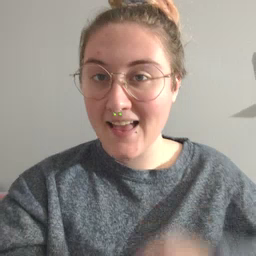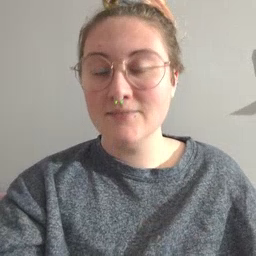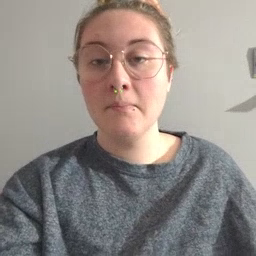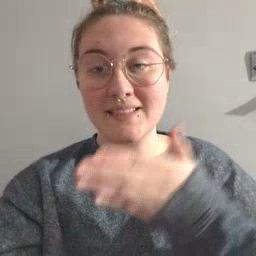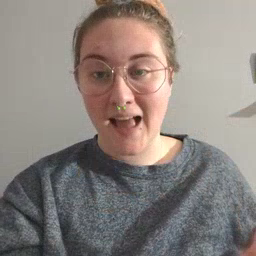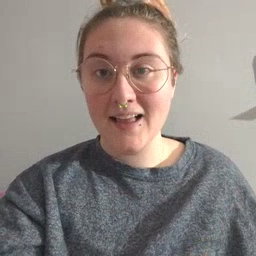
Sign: beside